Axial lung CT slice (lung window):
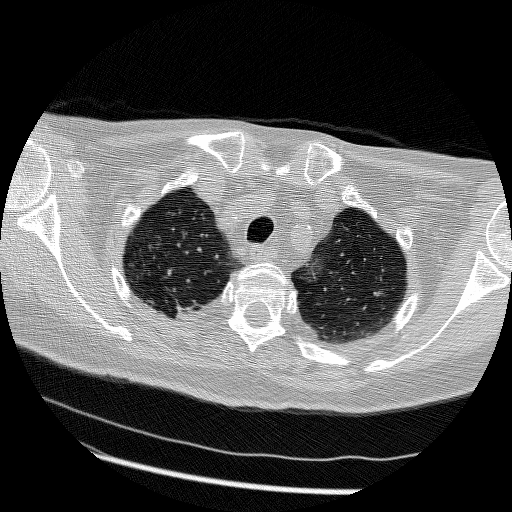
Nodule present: yes
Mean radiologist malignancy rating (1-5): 2